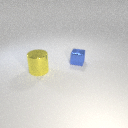
small blue metal cube behind large yellow metal cylinder